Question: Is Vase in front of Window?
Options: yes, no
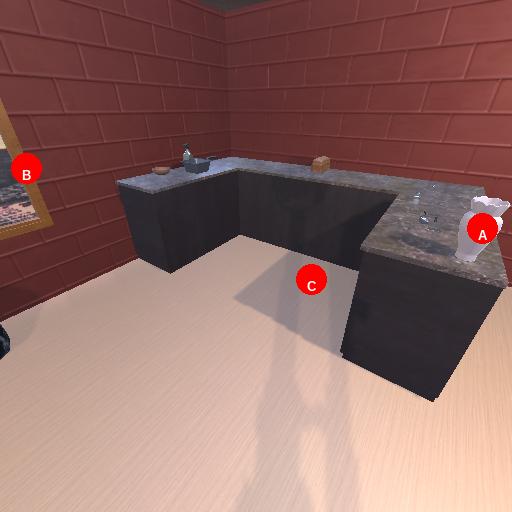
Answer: yes